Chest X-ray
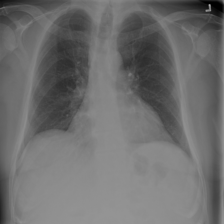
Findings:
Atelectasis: negative
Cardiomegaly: negative
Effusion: negative
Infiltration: negative
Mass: negative
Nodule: negative
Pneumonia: negative
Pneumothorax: negative
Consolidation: negative
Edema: negative
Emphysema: negative
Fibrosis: negative
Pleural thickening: negative
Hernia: negative